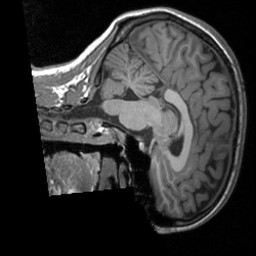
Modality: T1w
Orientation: sagittal
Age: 18
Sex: female
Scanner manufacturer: siemens
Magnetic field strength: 3 T
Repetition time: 1.9 s
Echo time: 0.00226 s